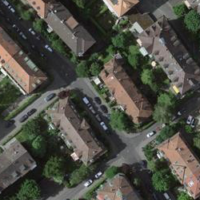
EUNIS habitat code: 54
Species observed at this site:
Symphoricarpos albus